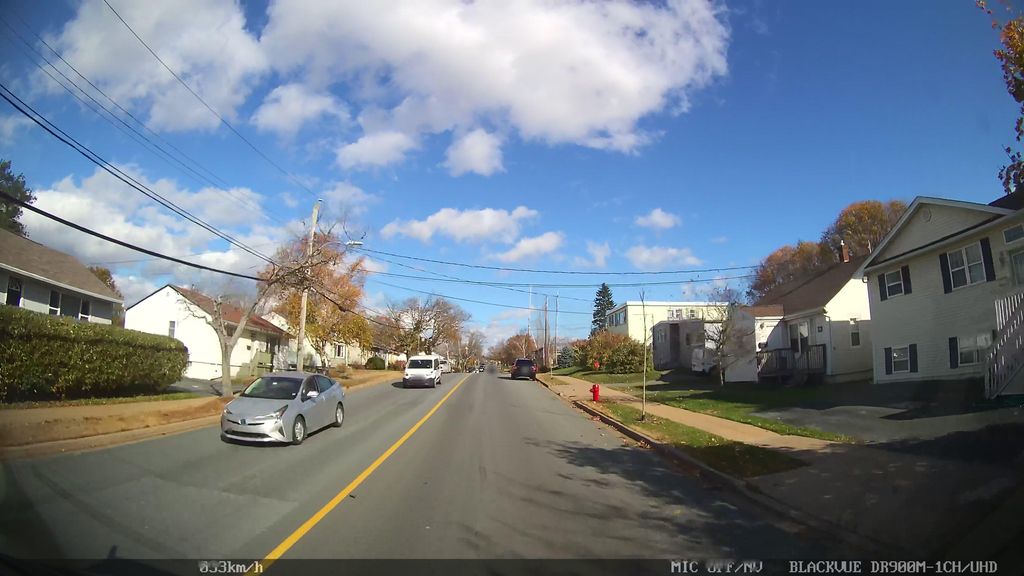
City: halifax